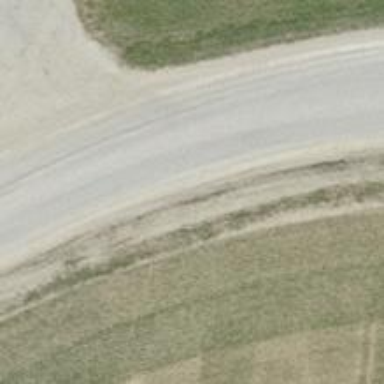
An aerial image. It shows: Unclassified road with asphalt surface.